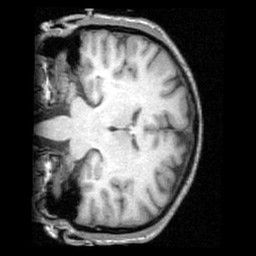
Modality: T1w
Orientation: coronal
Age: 36